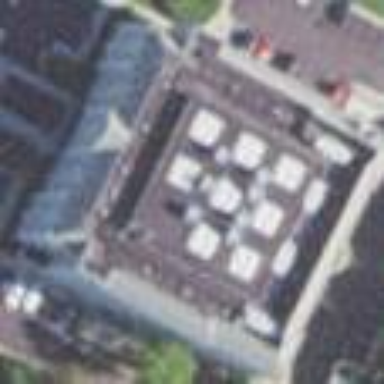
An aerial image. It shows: Hotel building.